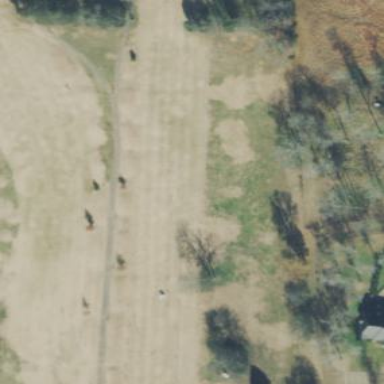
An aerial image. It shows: Golf fairway surrounded by grass.